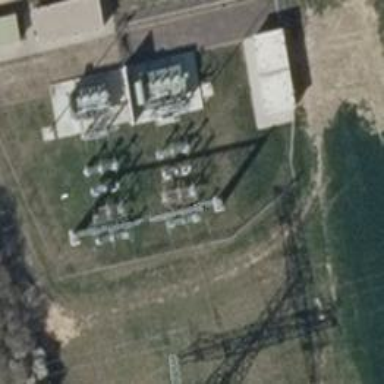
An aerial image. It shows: Switch for power supply.